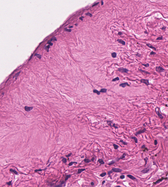
Tumor epithelial tissue: no
Tumor-associated stroma tissue: yes
Normal tissue: no